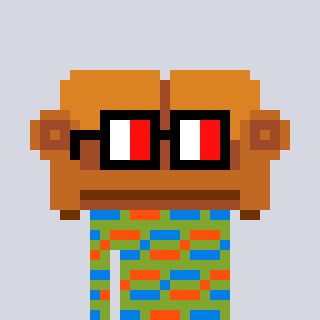
a pixel art character with square glasses with black frames and red eyes, a couch-shaped head and a slimegreen-colored body on a cool background